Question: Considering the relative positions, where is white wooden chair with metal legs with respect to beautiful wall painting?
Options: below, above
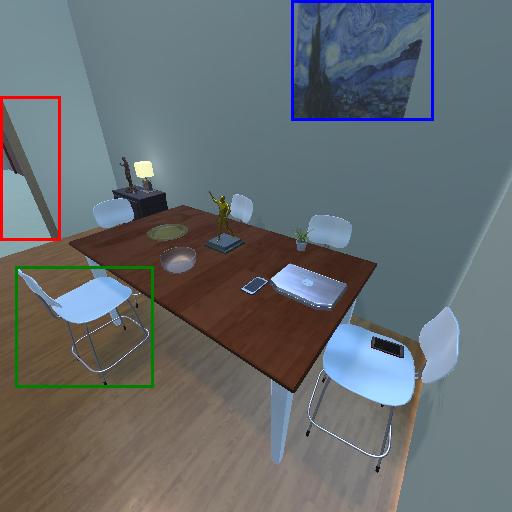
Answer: below